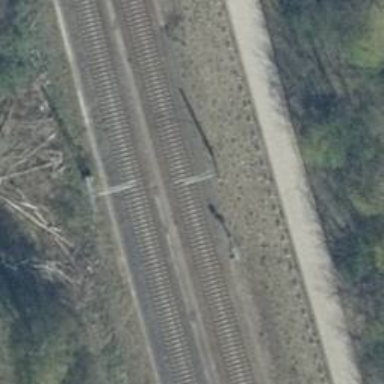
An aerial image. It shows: Milestone along the railway with catenary mast.